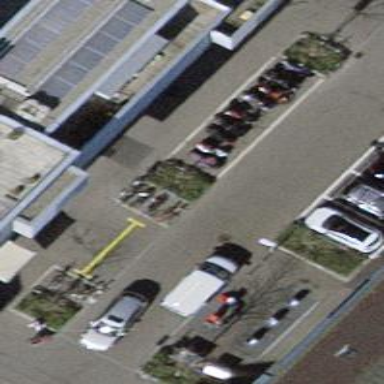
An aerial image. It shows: Bicycle parking area with stands available.